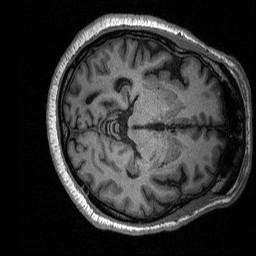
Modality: T1w
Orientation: axial
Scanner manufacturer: siemens
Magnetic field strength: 3 T
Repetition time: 2.3 s
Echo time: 0.00226 s